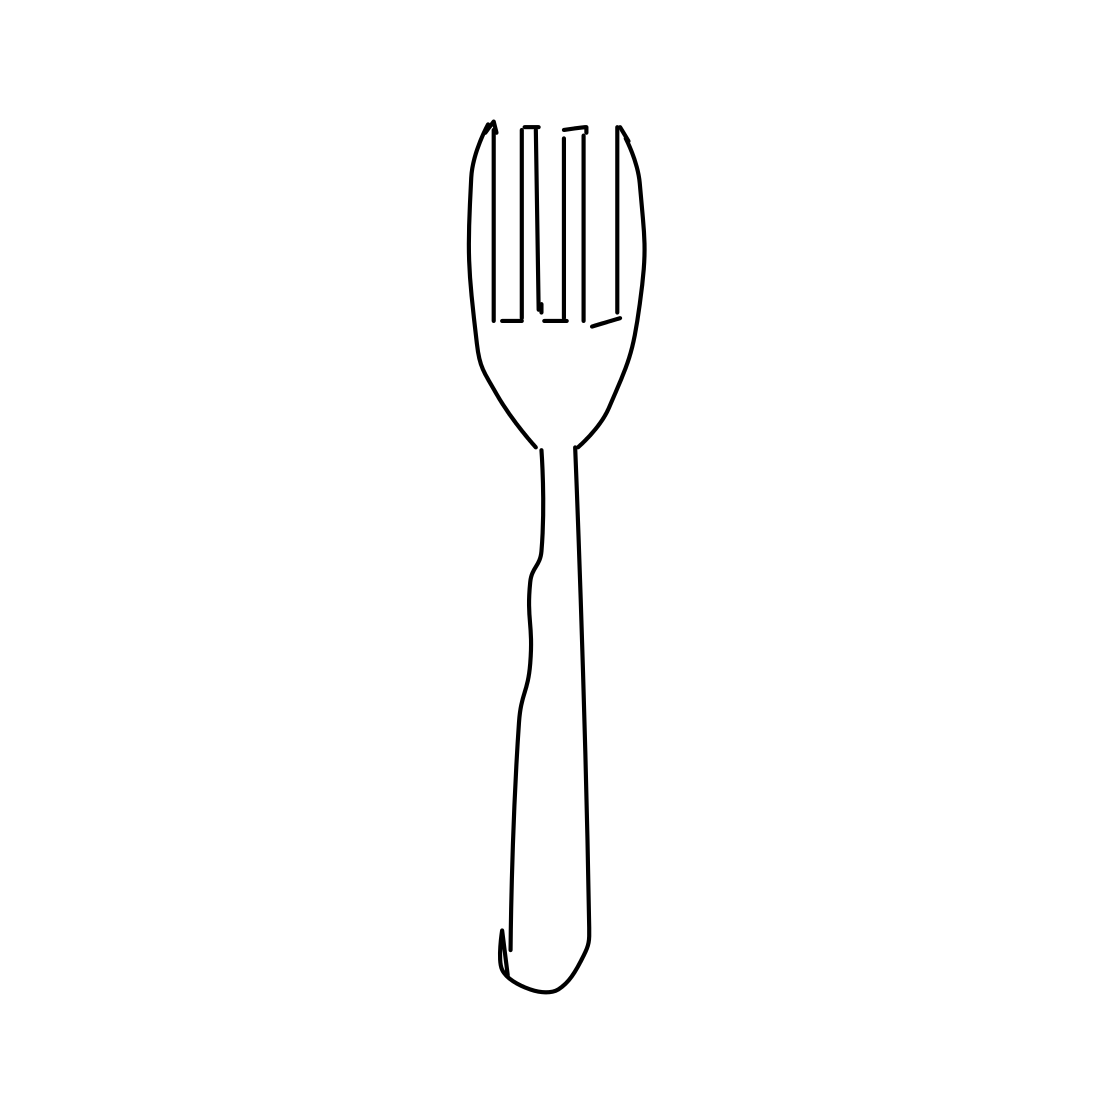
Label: fork